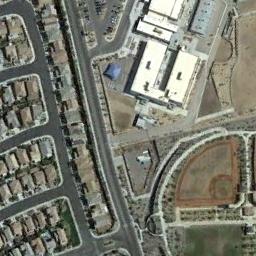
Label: baseball_diamond